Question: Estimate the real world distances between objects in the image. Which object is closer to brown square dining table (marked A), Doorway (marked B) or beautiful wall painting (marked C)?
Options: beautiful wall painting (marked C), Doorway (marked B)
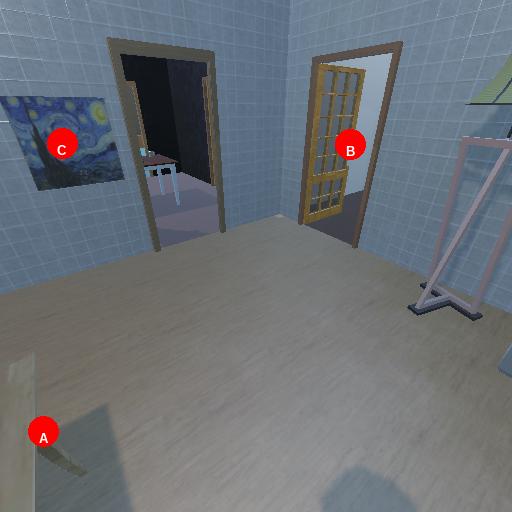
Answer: beautiful wall painting (marked C)